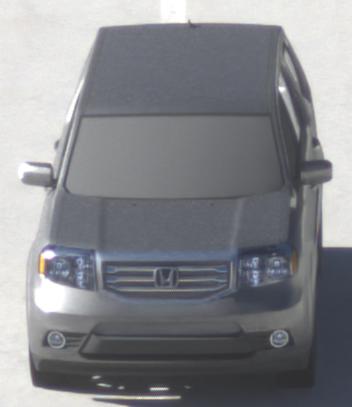
Make: Honda
Model: Pilot
Detailed model: Gen. 2 Facelift
Model produced from: 2012
Model produced until: 2015
Doors: 5
Color: gray
Road condition: dry road
Daytime: morning or afternoon
Contrast: high contrast